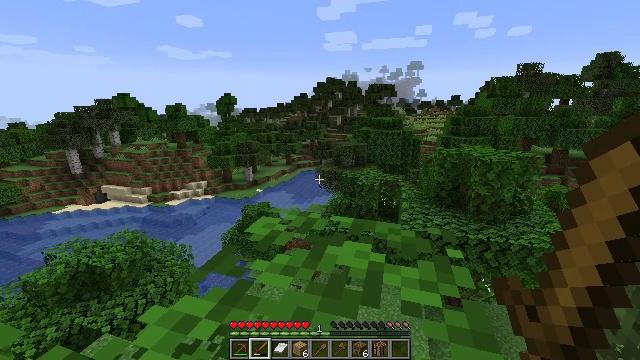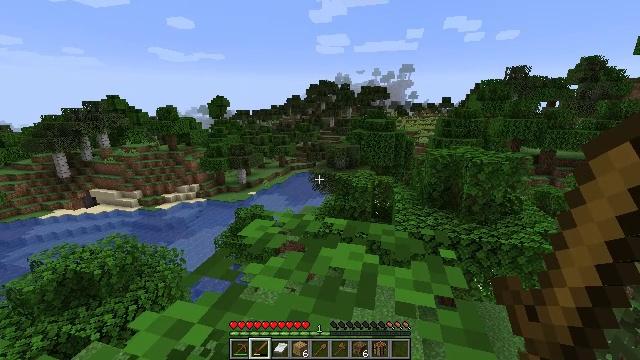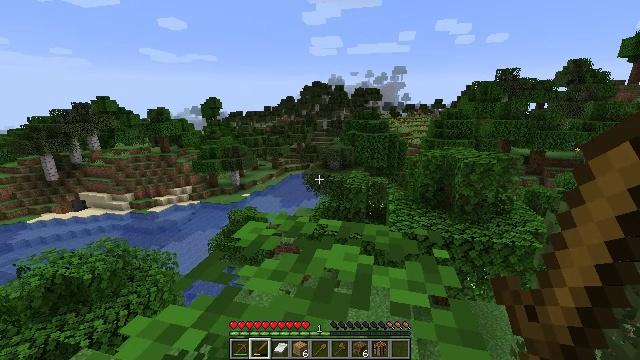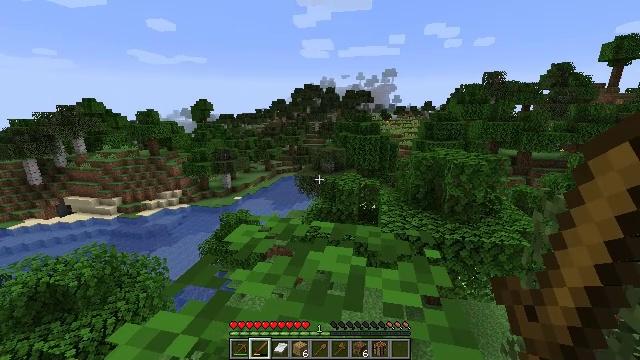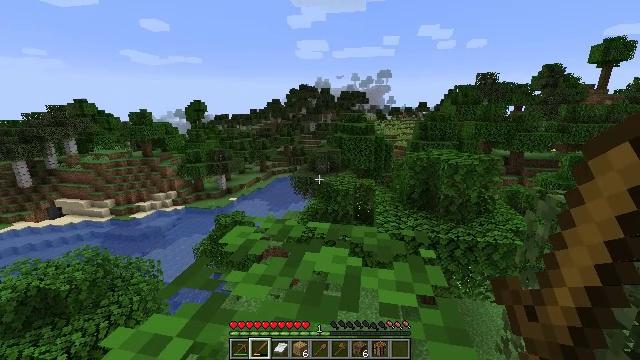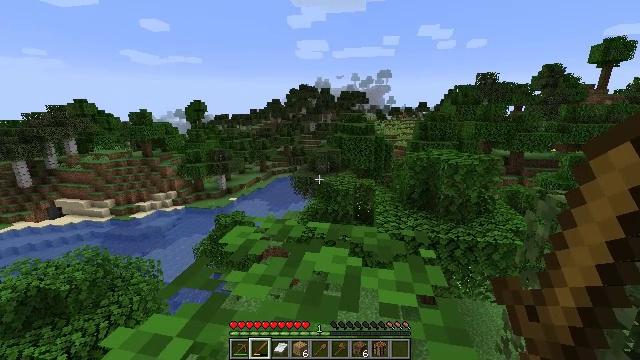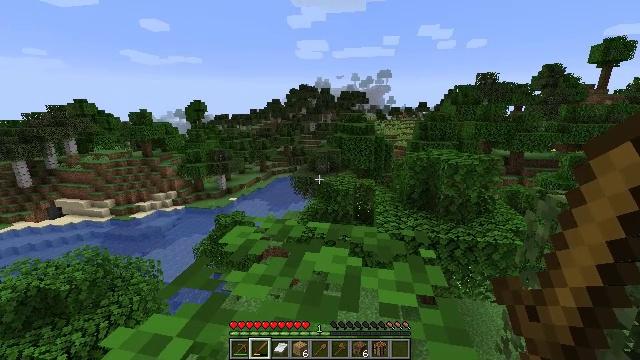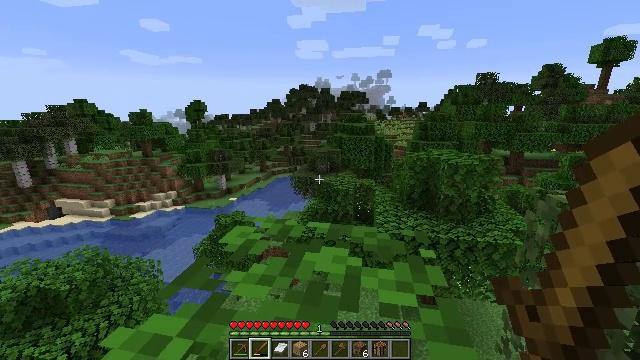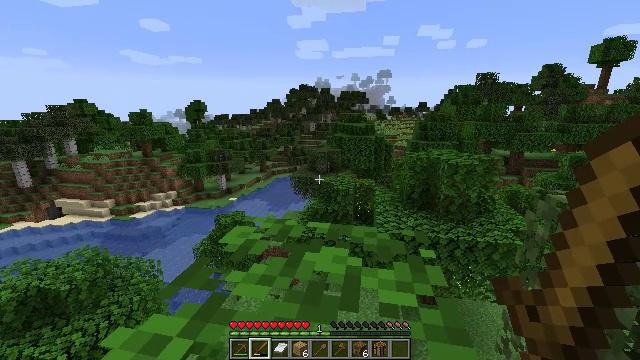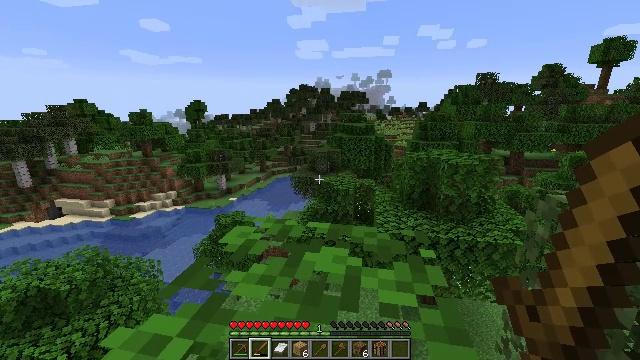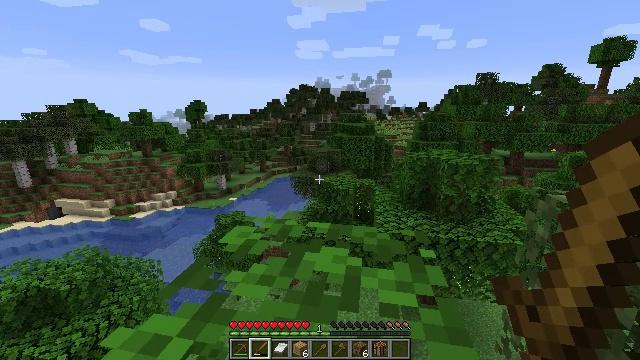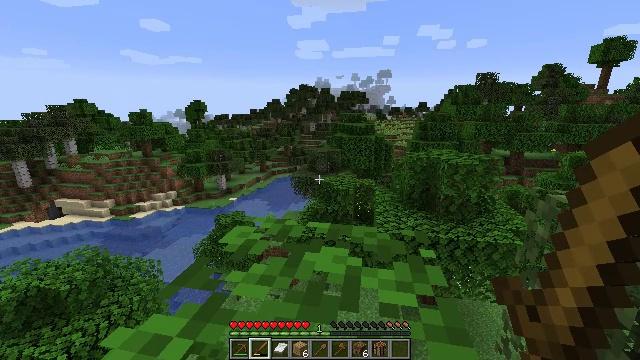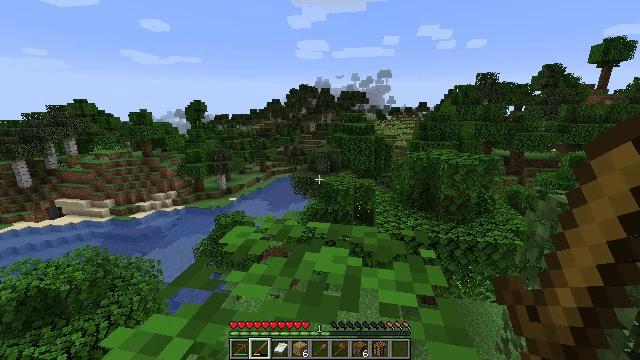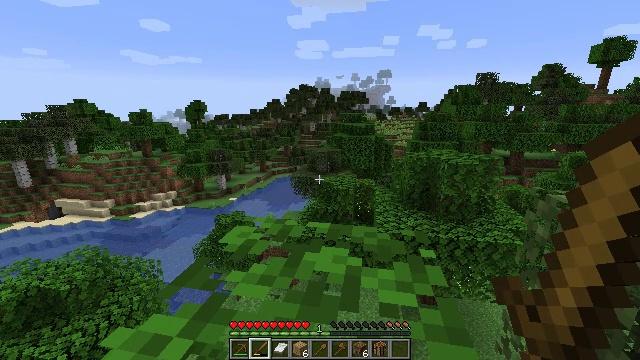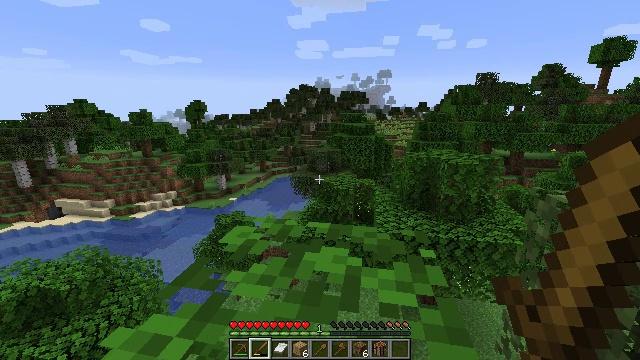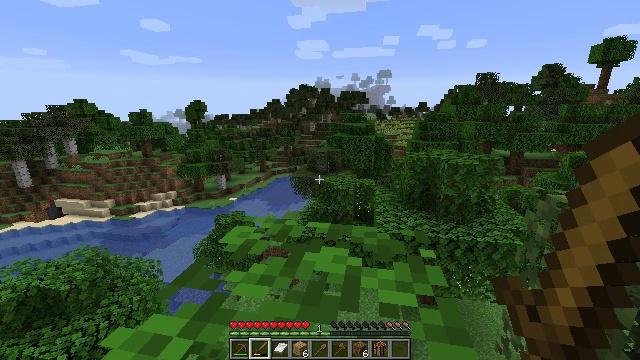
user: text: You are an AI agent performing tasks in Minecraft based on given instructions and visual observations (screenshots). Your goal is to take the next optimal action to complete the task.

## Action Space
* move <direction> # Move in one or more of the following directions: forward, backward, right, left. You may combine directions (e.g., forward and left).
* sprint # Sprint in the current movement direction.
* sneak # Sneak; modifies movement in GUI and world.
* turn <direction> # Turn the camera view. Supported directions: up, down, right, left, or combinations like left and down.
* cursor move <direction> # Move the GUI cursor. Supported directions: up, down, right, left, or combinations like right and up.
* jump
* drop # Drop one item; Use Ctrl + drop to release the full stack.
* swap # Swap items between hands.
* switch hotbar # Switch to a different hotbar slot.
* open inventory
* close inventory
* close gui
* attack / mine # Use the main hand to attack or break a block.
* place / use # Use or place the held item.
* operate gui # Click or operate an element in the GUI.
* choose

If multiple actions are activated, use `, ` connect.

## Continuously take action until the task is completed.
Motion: motion action
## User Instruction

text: Gather birch leaves using hands or shears.
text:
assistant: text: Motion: turn right
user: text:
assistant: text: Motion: turn right
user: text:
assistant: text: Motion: turn right
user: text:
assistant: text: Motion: turn right
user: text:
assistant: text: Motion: no_op
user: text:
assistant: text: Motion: no_op
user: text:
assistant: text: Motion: no_op
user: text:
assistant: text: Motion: no_op
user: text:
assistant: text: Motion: no_op
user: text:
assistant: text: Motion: no_op
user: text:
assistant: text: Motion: no_op
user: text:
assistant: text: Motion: no_op
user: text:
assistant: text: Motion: no_op
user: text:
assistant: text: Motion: no_op
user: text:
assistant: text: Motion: no_op
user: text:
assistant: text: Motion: no_op
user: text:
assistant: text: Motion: no_op
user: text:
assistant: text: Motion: no_op
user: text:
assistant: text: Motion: no_op
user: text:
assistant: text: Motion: no_op
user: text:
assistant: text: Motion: no_op
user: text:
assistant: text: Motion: no_op
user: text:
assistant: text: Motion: no_op
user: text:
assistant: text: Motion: no_op
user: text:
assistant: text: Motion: no_op
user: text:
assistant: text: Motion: no_op
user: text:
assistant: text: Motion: no_op
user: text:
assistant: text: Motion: no_op
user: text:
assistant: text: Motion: no_op
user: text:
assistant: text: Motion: no_op